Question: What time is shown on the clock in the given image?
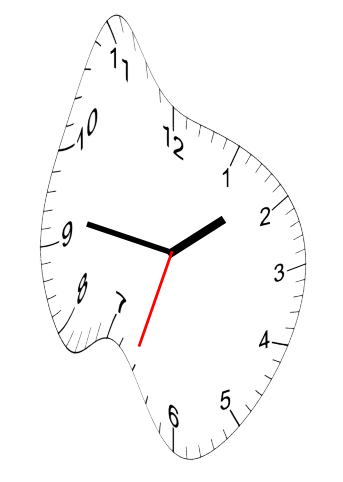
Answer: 01:46:33